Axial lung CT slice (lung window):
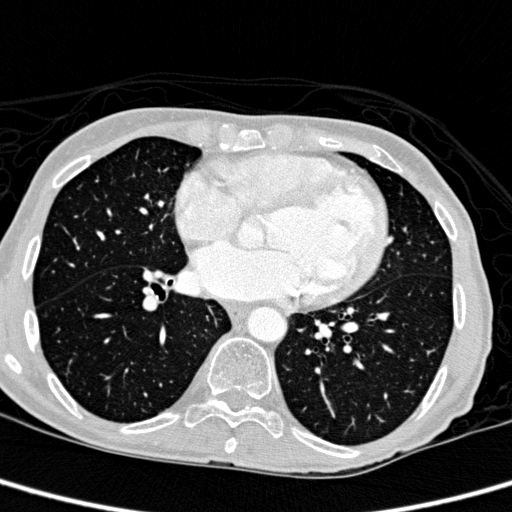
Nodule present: no